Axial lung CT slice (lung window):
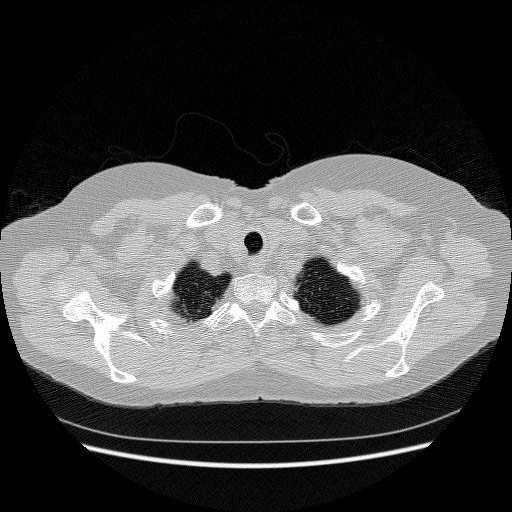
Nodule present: no